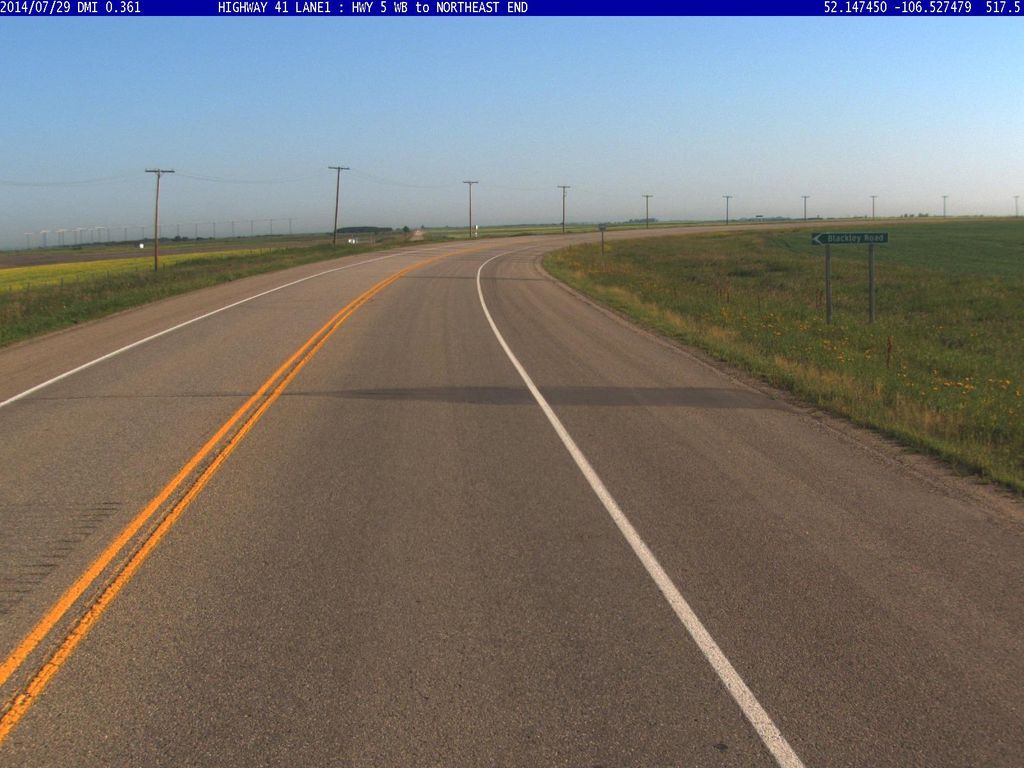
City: saskatoon